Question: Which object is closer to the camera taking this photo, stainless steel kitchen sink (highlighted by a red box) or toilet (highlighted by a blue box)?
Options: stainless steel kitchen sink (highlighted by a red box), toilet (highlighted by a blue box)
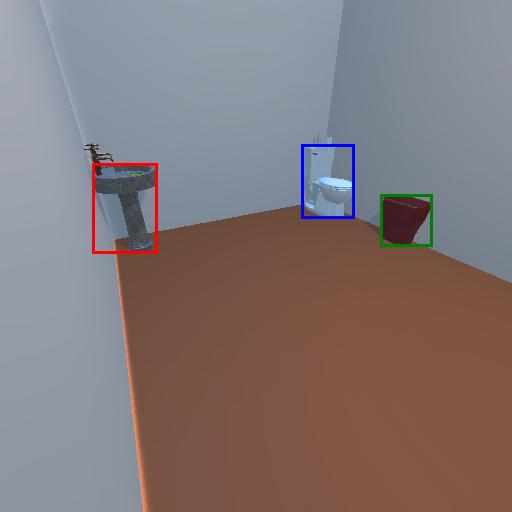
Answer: stainless steel kitchen sink (highlighted by a red box)